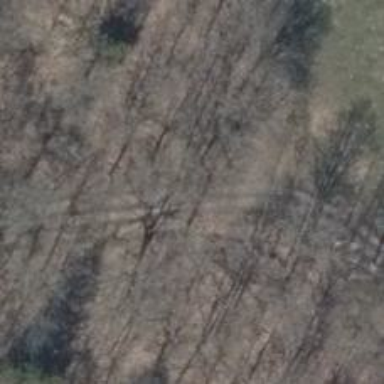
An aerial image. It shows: Track road with grade3 tracktype.